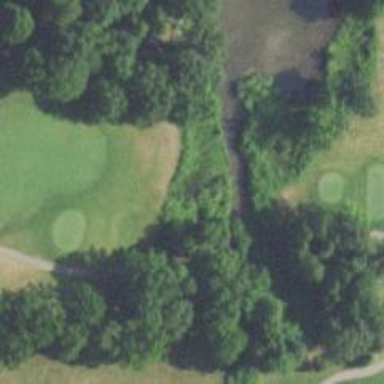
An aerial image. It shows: Path bridge over golf path.